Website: home-depot
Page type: billing-address
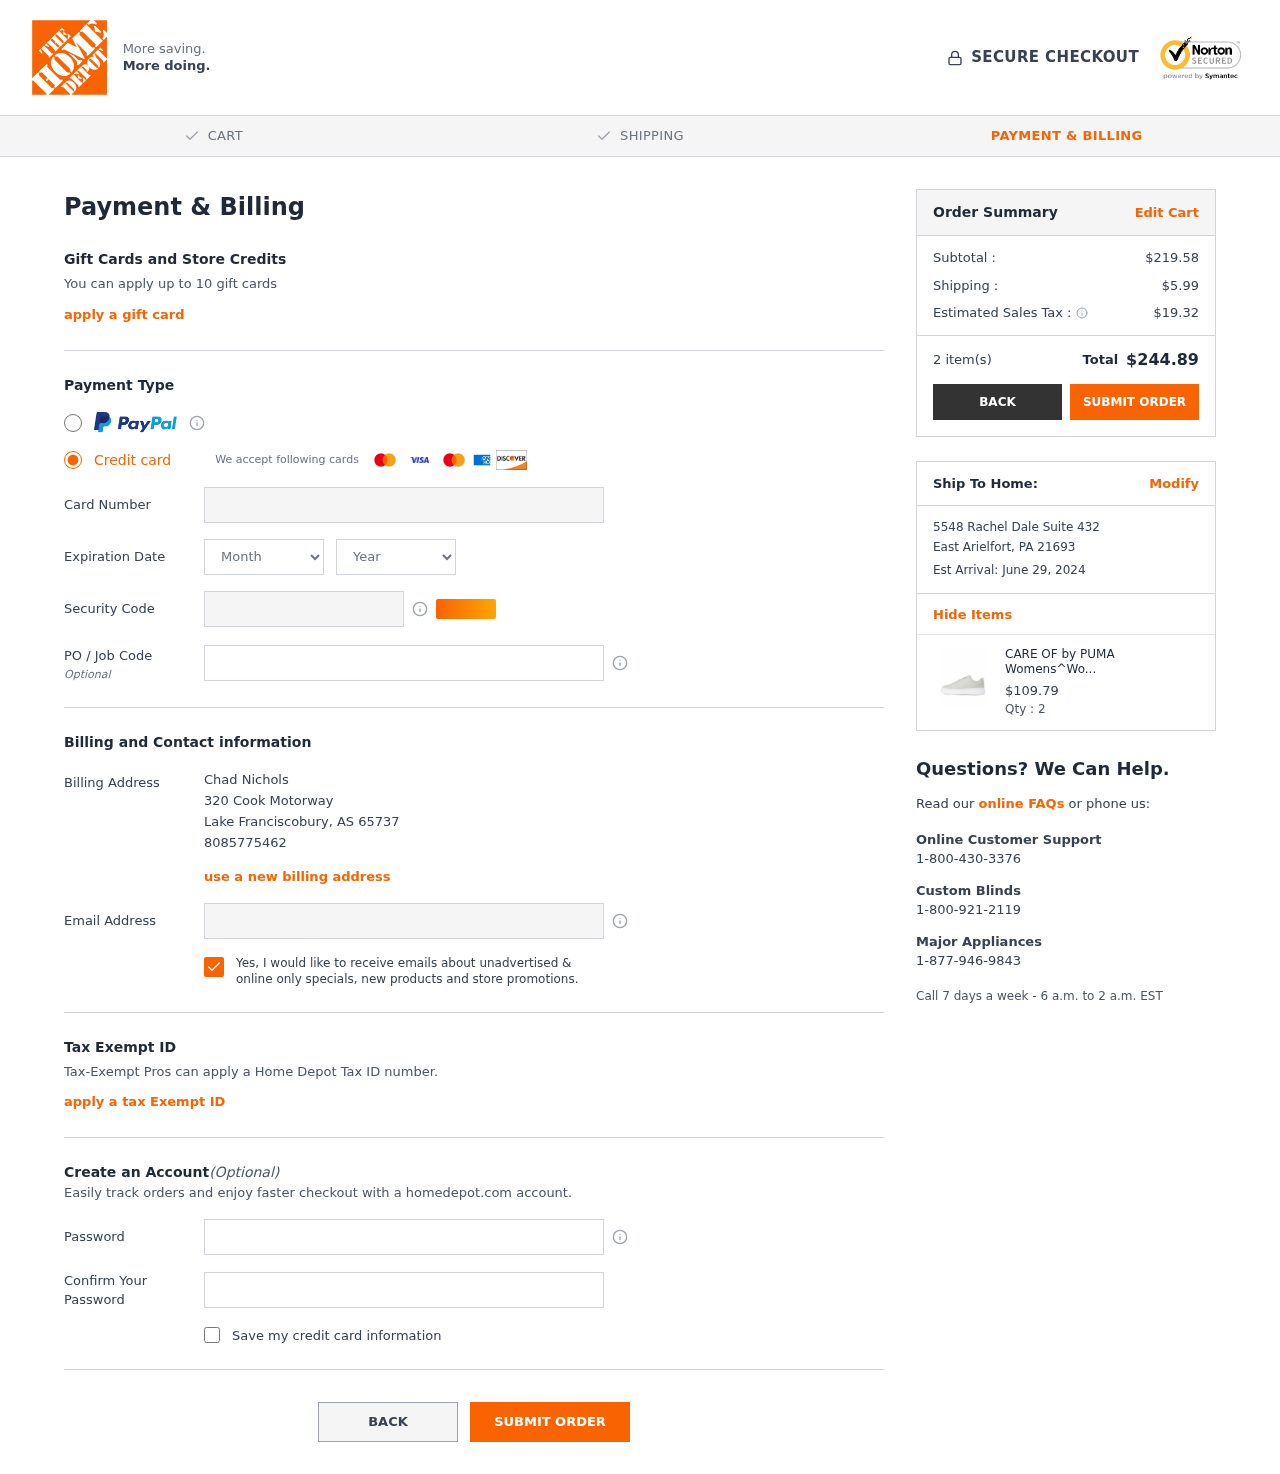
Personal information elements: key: PII_CARD_CVV
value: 195
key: PII_CARD_EXPIRY_MONTH
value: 10
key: PII_CARD_EXPIRY_YEAR
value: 26
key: PII_CARD_NUMBER
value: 4045 2056 1874 1858
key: PII_CITY
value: Lake Franciscobury
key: PII_CITY2
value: East Arielfort
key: PII_EMAIL
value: cnichols@hotmail.com
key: PII_FULLNAME
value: Chad Nichols
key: PII_JOB_CODE
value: JOB-0987
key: PII_PHONE
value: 8085775462
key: PII_POSTCODE
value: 65737
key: PII_POSTCODE2
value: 21693
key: PII_STATE_ABBR
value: AS
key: PII_STATE_ABBR2
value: PA
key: PII_STREET
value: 320 Cook Motorway
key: PII_STREET2
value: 5548 Rachel Dale Suite 432
Product elements: key: PRODUCT1_NAME
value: CARE OF by PUMA Womens^Women's Leather Platform Court Low-Top Sneakers, Gray Peach Bud, 11
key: PRODUCT1_PRICE
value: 109.79
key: PRODUCT1_QUANTITY
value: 2
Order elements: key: ORDER_SUBTOTAL
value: $219.58
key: ORDER_SHIPPING_COST
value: $5.99
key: ORDER_TAX
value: $19.32
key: ORDER_NUM_ITEMS
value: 2 item(s)
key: ORDER_TOTAL
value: $244.89
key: ORDER_DELIVERY_DATE
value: Est Arrival: June 29, 2024